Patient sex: M
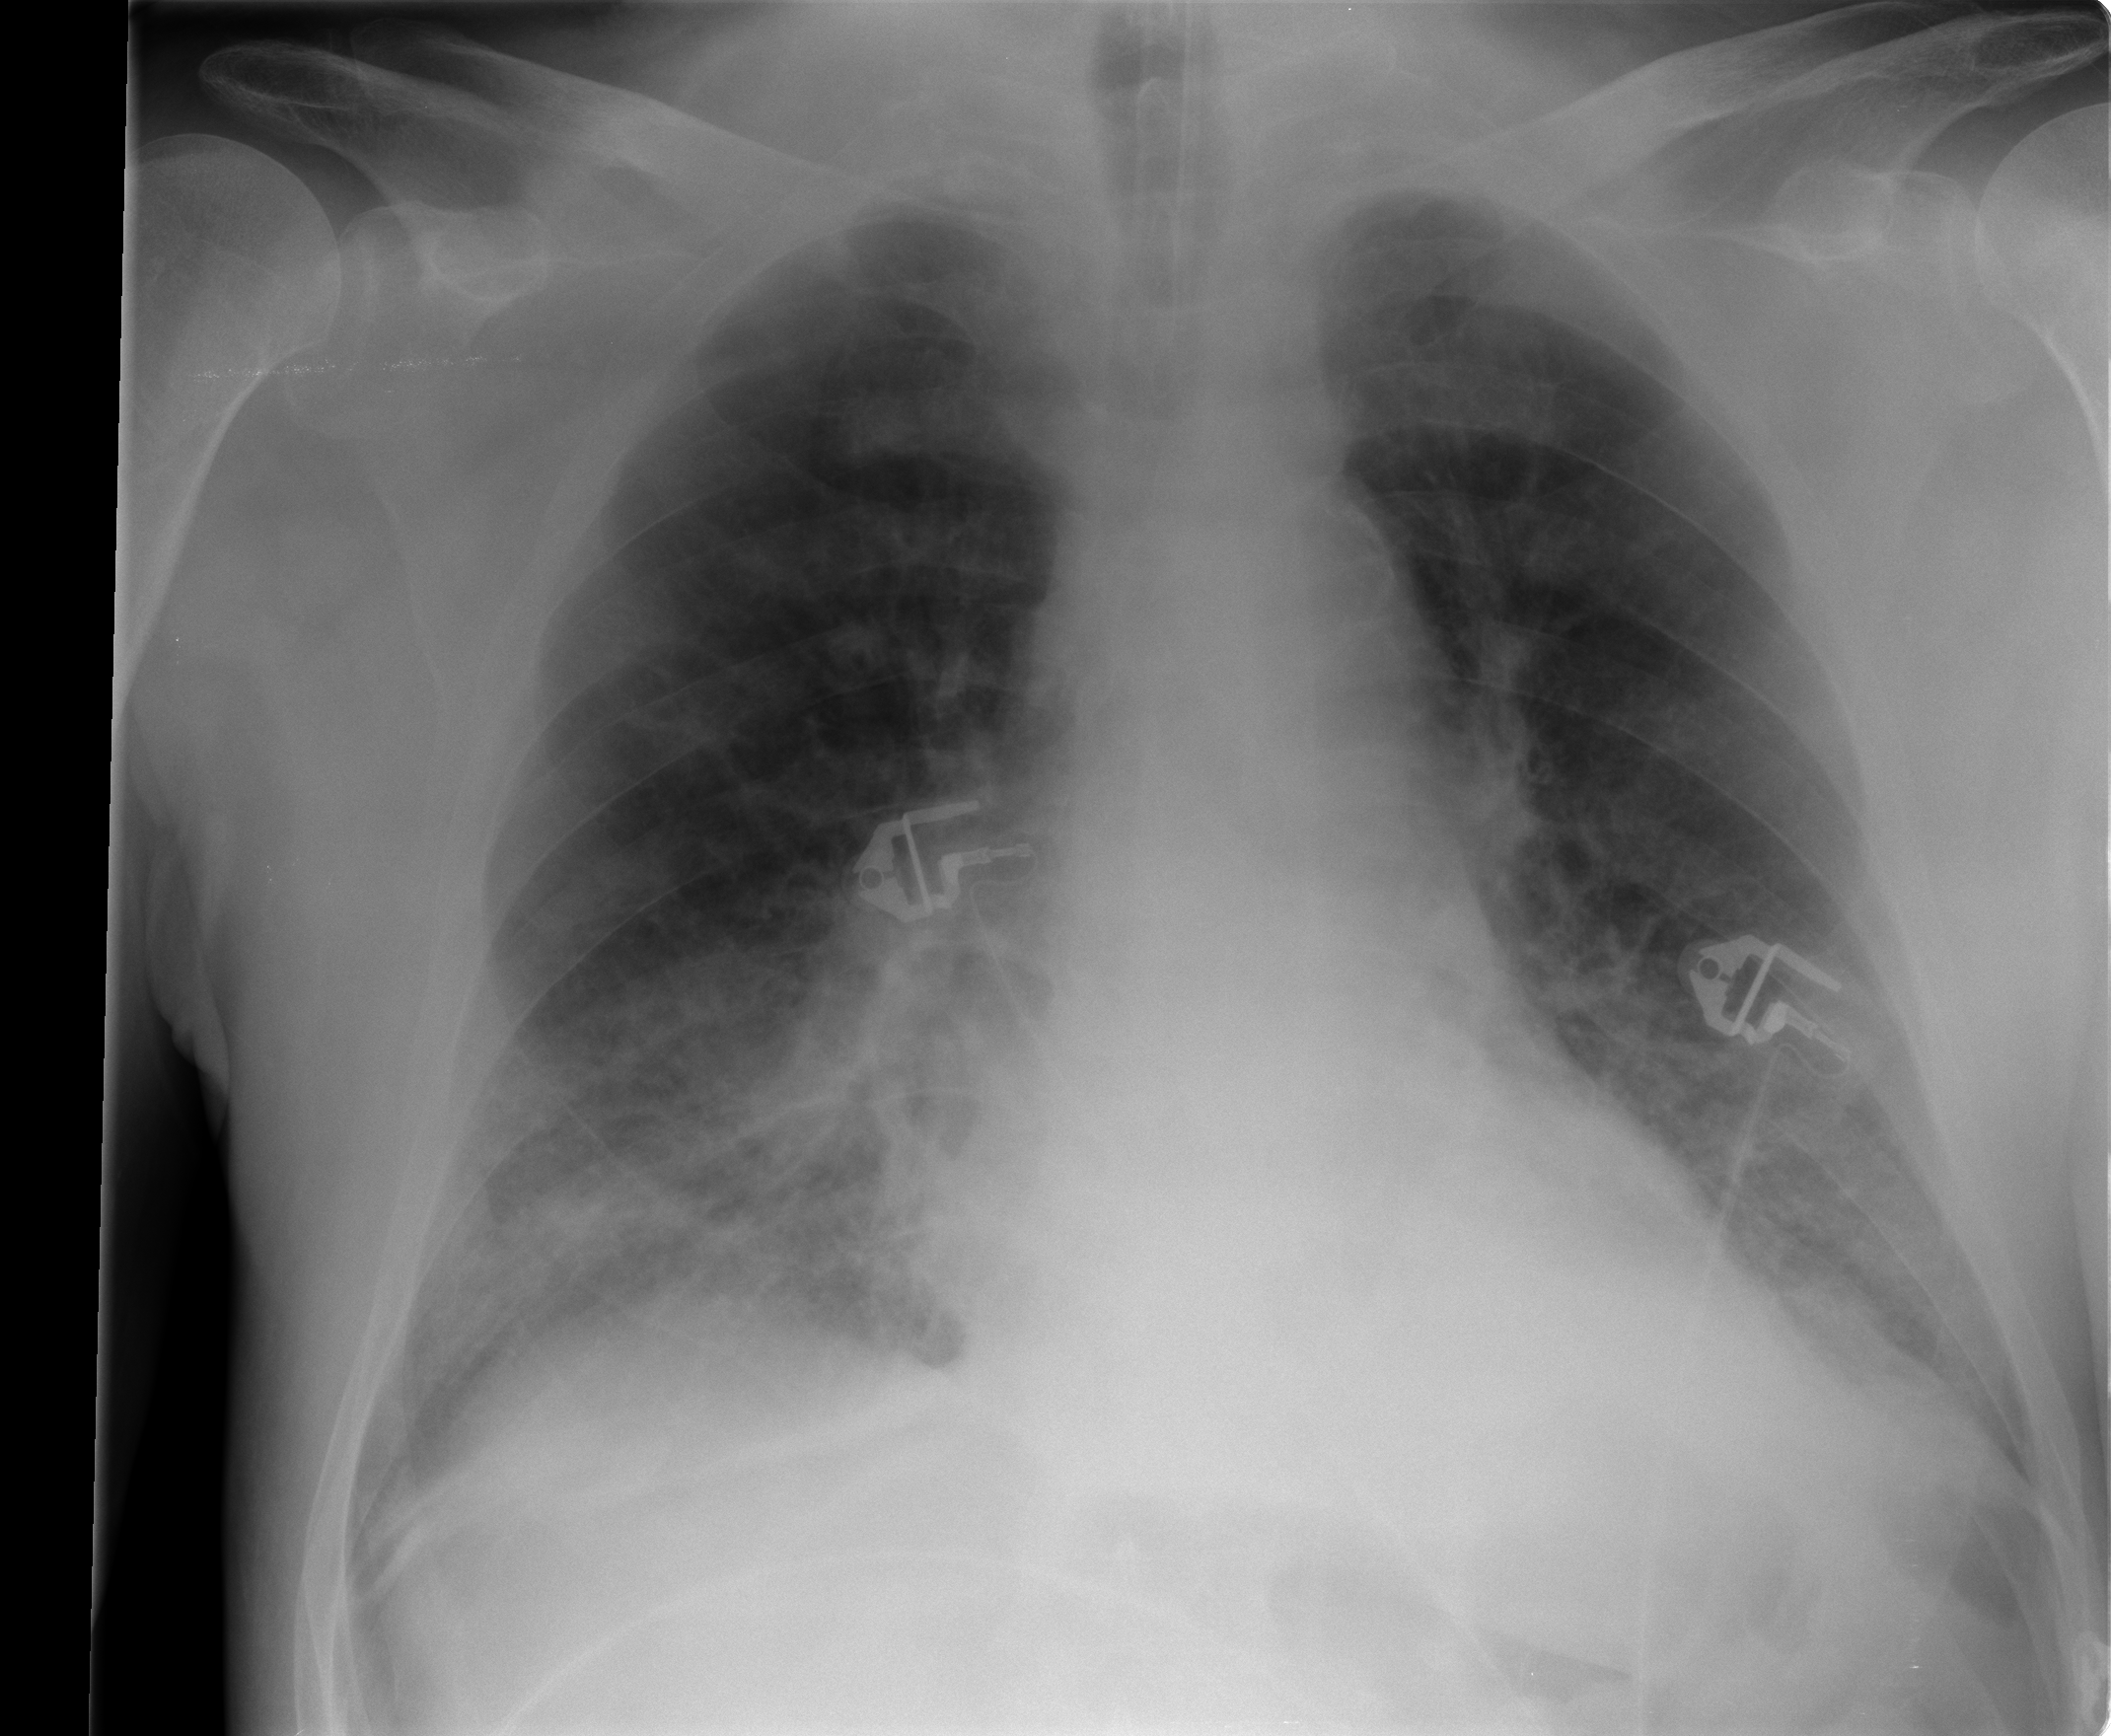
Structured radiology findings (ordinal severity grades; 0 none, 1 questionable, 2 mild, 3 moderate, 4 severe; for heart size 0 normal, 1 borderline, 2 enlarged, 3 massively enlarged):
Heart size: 0
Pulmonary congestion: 2
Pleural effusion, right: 0
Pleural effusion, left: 0
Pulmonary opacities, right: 2
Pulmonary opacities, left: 2
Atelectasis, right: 2
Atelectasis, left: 2